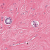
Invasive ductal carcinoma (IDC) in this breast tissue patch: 0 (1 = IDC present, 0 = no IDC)